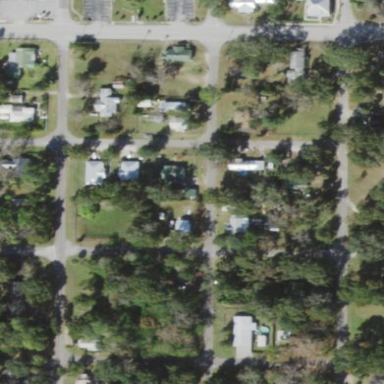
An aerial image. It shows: Residential area composed of single-family homes.